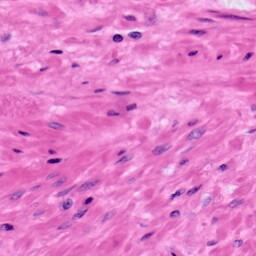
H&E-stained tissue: Prostate